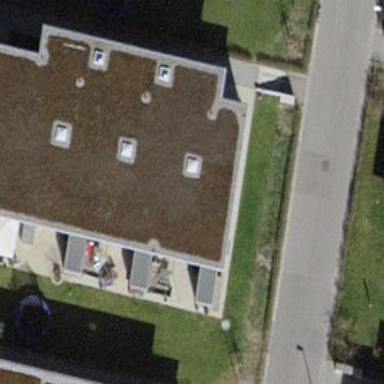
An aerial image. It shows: Building with flat roof.